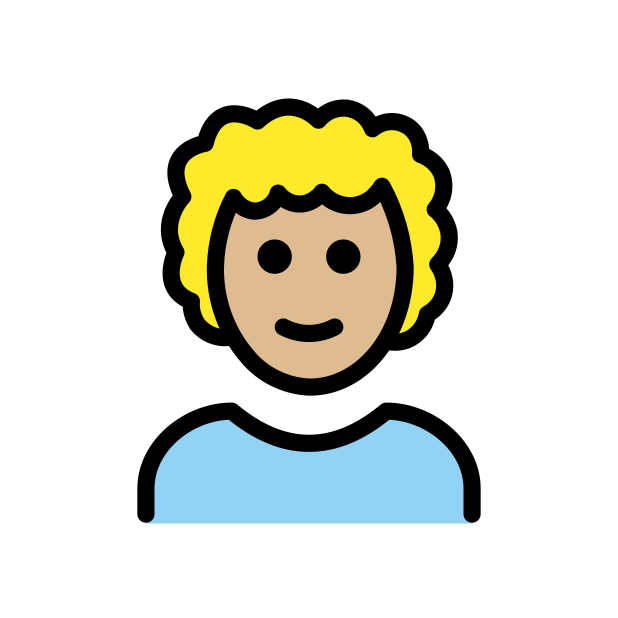
man: medium-light skin tone, curly hair